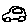
Label: car